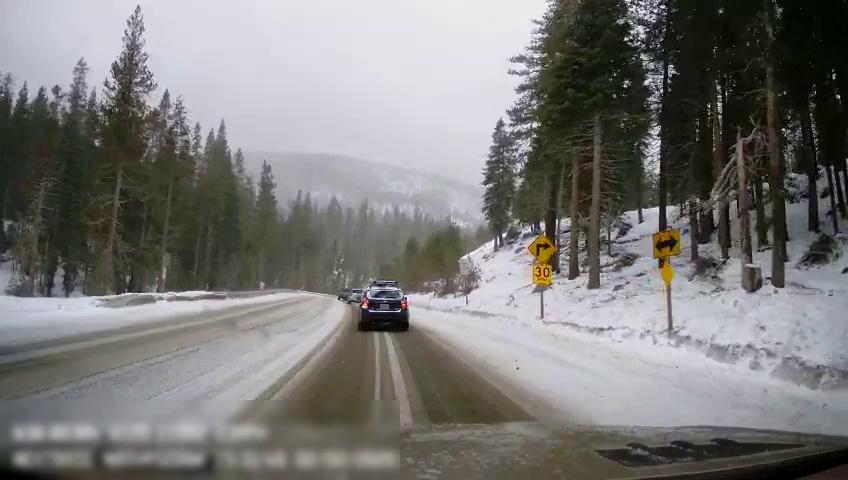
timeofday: Day
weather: Snowy
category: Drivable Space
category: Vehicles | SUV
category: Vehicles | Car
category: Vehicles | SUV
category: Traffic | Signs
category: Traffic | Signs
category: Traffic | Signs
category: Traffic | Signs
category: Traffic | Signs